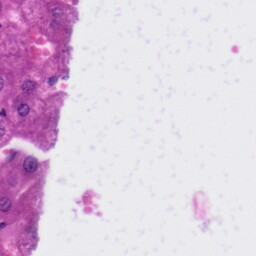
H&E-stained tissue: Liver